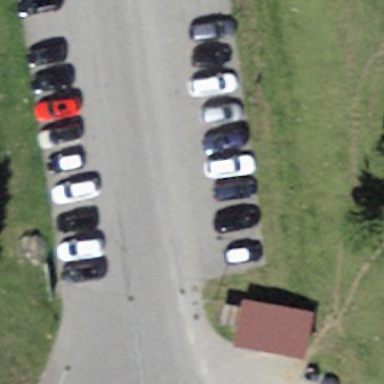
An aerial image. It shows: Parking area.